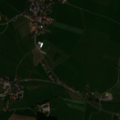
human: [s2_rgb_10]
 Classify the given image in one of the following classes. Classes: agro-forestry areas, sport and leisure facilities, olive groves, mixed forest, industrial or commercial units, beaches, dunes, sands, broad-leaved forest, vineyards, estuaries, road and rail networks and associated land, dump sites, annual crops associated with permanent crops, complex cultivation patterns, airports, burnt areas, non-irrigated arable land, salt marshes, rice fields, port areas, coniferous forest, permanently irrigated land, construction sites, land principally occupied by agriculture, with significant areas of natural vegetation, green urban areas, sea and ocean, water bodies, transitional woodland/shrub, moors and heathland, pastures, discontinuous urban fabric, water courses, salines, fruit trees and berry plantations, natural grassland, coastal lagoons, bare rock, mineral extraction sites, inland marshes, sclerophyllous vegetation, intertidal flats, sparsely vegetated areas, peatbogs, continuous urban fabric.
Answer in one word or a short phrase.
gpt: discontinuous urban fabric, pastures, complex cultivation patterns, coniferous forest